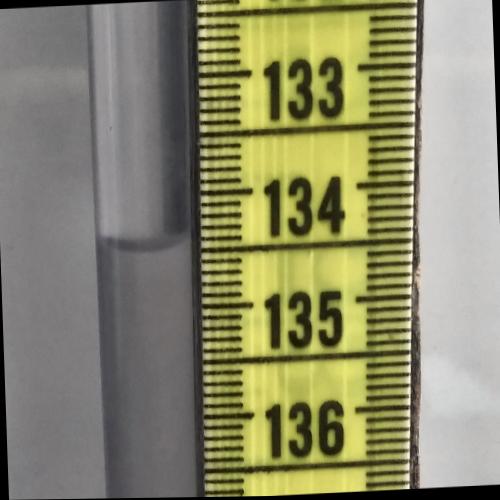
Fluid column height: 134.4 cm